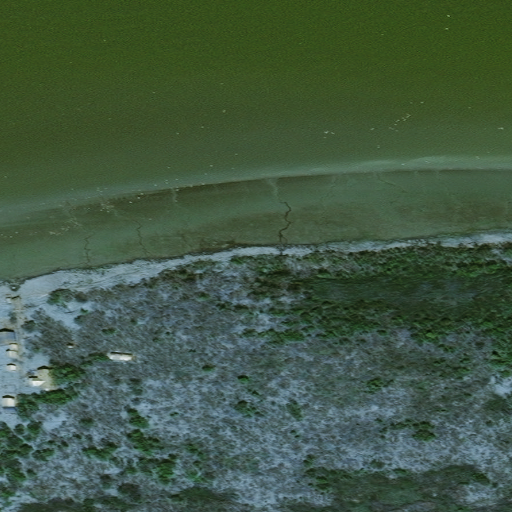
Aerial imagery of cape in Alaska named Morakas Point containing only unknown